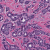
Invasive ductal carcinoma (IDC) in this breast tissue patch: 1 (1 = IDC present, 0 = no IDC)